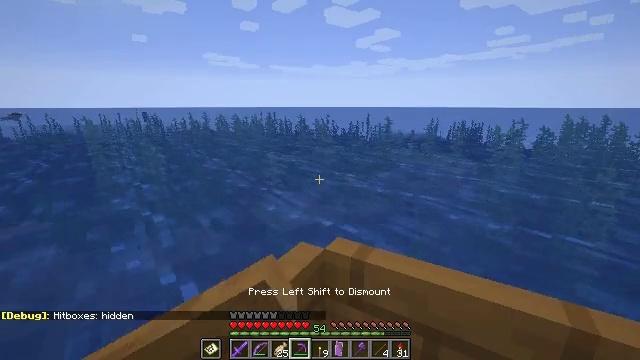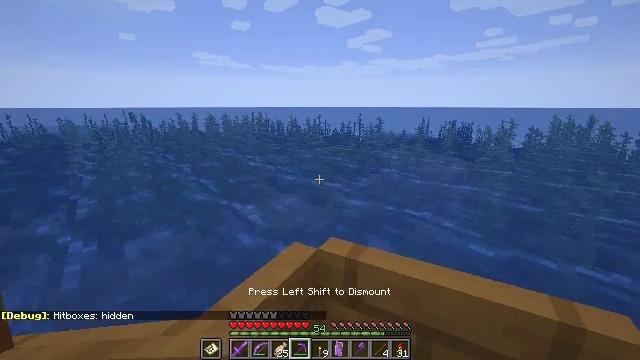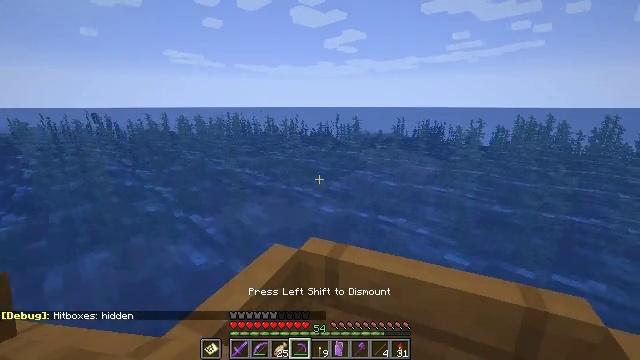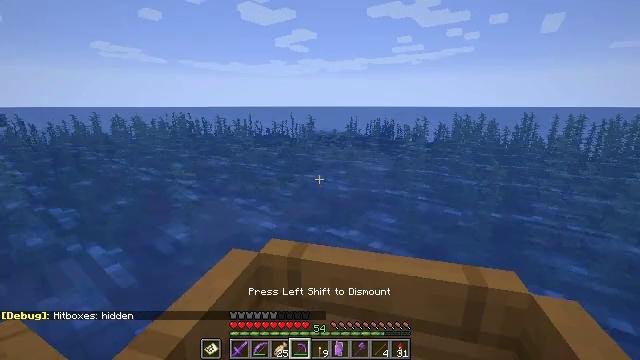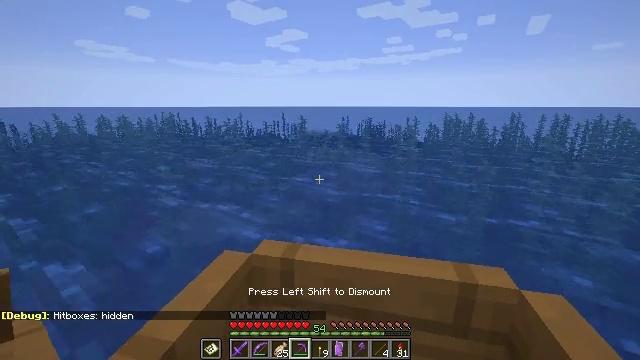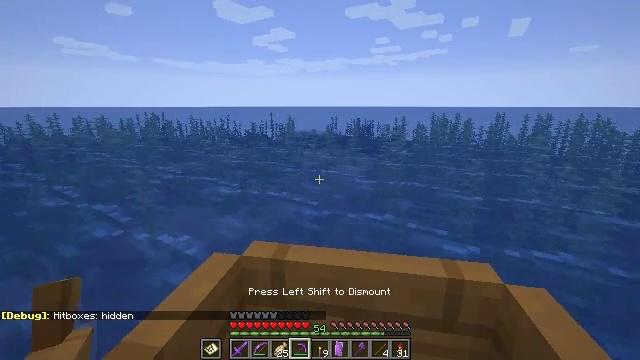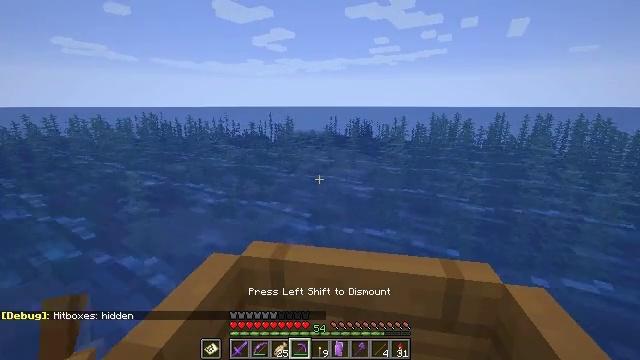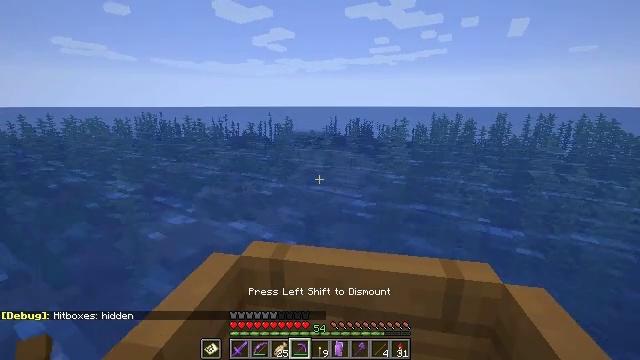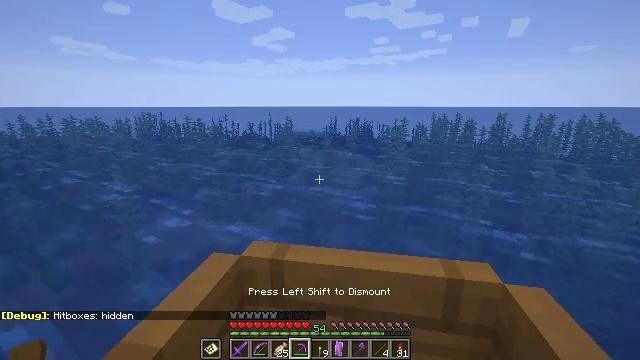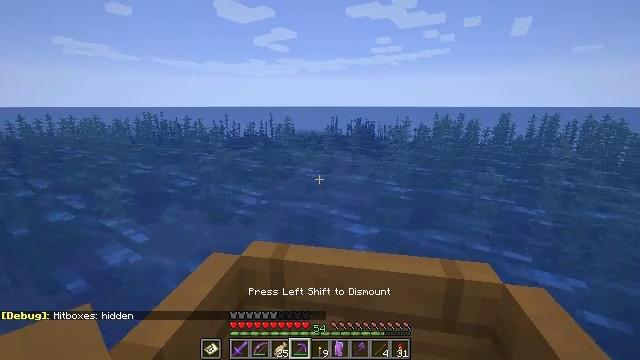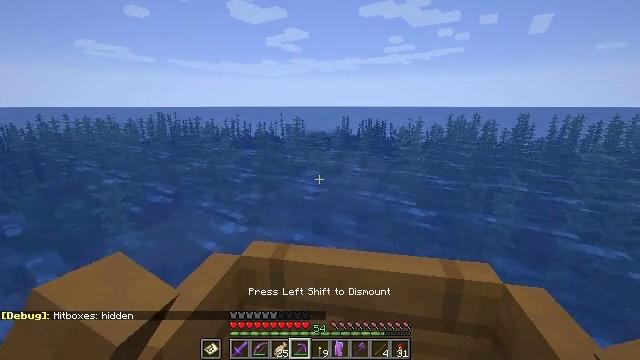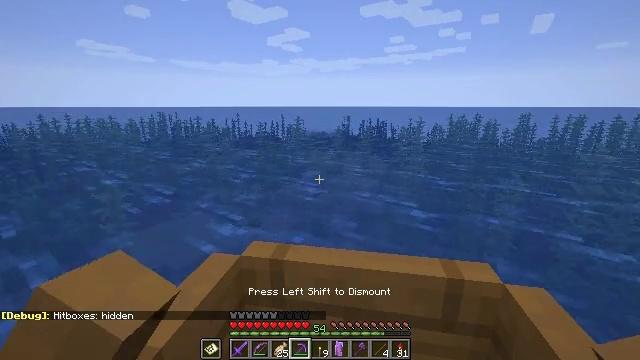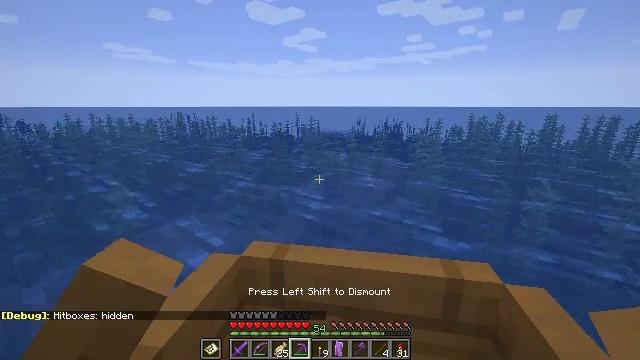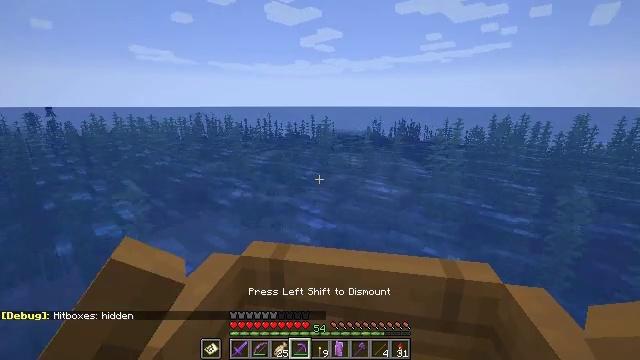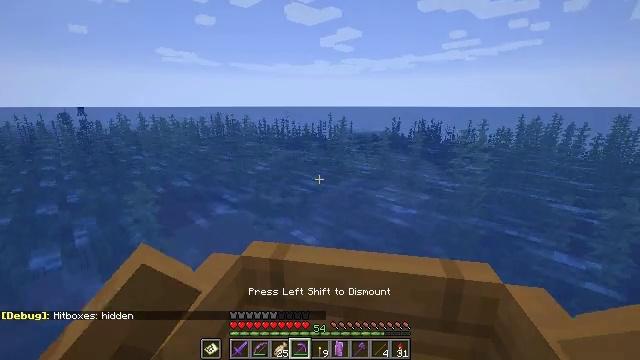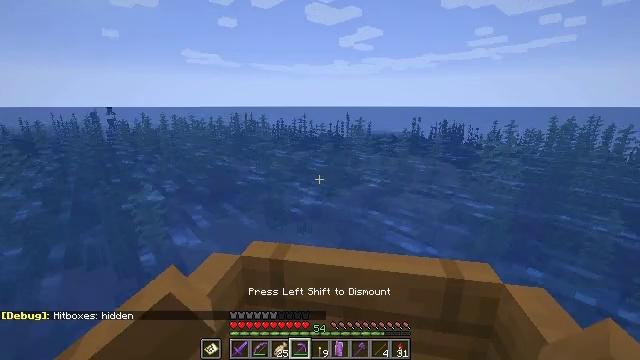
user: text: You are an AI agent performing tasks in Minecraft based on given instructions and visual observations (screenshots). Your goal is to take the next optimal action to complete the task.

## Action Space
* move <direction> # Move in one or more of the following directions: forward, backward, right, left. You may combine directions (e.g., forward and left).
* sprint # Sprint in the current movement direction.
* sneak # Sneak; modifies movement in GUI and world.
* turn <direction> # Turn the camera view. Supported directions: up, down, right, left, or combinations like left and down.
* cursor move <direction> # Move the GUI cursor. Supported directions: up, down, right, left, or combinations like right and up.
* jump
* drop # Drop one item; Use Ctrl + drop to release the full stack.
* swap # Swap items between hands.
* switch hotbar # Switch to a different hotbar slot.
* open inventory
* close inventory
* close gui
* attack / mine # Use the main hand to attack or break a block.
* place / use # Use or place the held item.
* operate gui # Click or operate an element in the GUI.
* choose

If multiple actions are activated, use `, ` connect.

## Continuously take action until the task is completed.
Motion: motion action
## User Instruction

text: Collect sand to make glass.
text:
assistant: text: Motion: move forward, turn right
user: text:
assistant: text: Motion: move forward, turn right
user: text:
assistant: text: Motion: move forward, turn right
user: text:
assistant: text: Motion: move forward, turn right
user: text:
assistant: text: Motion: move forward, turn right
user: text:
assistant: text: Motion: move forward
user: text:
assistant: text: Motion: move forward
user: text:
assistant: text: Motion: move forward and move left
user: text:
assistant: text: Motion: move forward and move left
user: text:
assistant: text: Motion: move forward and move left
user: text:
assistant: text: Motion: move forward and move left
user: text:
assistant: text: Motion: move forward
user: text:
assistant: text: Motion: move forward
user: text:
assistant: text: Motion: move forward
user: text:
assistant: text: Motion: move forward
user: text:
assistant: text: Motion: move forward
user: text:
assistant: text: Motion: move forward
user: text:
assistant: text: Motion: move forward
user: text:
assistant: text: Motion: move forward
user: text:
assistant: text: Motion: move forward
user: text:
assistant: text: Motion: move forward
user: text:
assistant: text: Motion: move forward
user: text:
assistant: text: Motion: move forward
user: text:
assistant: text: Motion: move forward
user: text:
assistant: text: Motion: move forward
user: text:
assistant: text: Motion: move forward
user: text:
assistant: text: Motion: move forward
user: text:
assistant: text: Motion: move forward
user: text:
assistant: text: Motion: move forward
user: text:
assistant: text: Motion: move forward